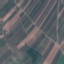
Land use / land cover: PermanentCrop